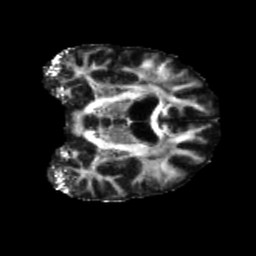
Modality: FA
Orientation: coronal
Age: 68
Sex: male
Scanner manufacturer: siemens
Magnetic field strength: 3 T
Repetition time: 5.25 s
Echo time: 0.08 s